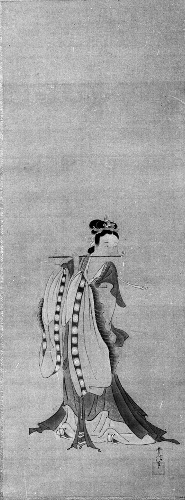
Title: 狩野常信筆　楊貴妃吹笛図|Yang Guifei Playing a Flute
Artist: Kano Tsunenobu
Artist bio: Japanese, 1636–1713
Date: 17th–18th century
Object type: Hanging scroll
Classification: Paintings
Medium: Hanging scroll; ink and color on silk
Culture: Japan
Period: Edo period (1615–1868)
Dimensions: 35 3/4 x 13 in. (90.8 x 33 cm)
Department: Asian Art
Credit line: The Howard Mansfield Collection, Purchase, Rogers Fund, 1936
Accession year: 1936
Repository: Metropolitan Museum of Art, New York, NY
Tags: Women|Flutes